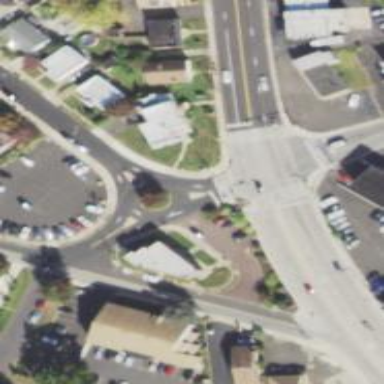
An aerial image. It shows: Residential road with roundabout.